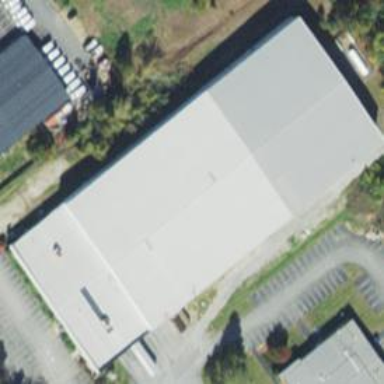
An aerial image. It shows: Commercial building.